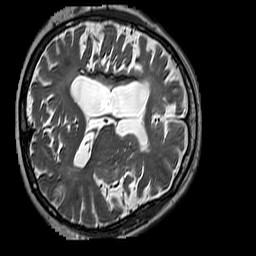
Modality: T2w
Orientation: axial
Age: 67
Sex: female
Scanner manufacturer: siemens
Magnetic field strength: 3 T
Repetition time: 3.2 s
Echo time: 0.212 s